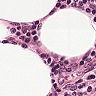
Metastatic tissue present: no